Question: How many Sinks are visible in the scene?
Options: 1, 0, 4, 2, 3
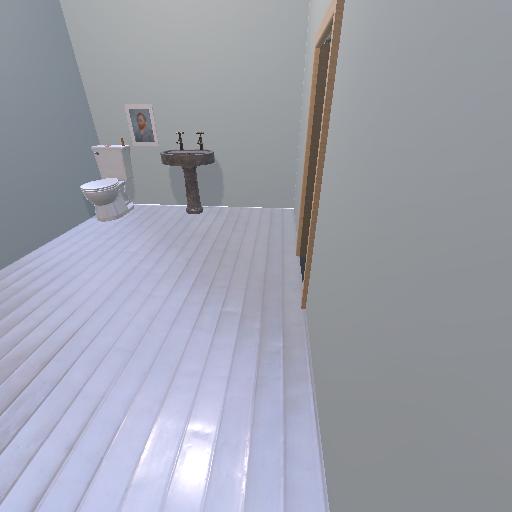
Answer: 1